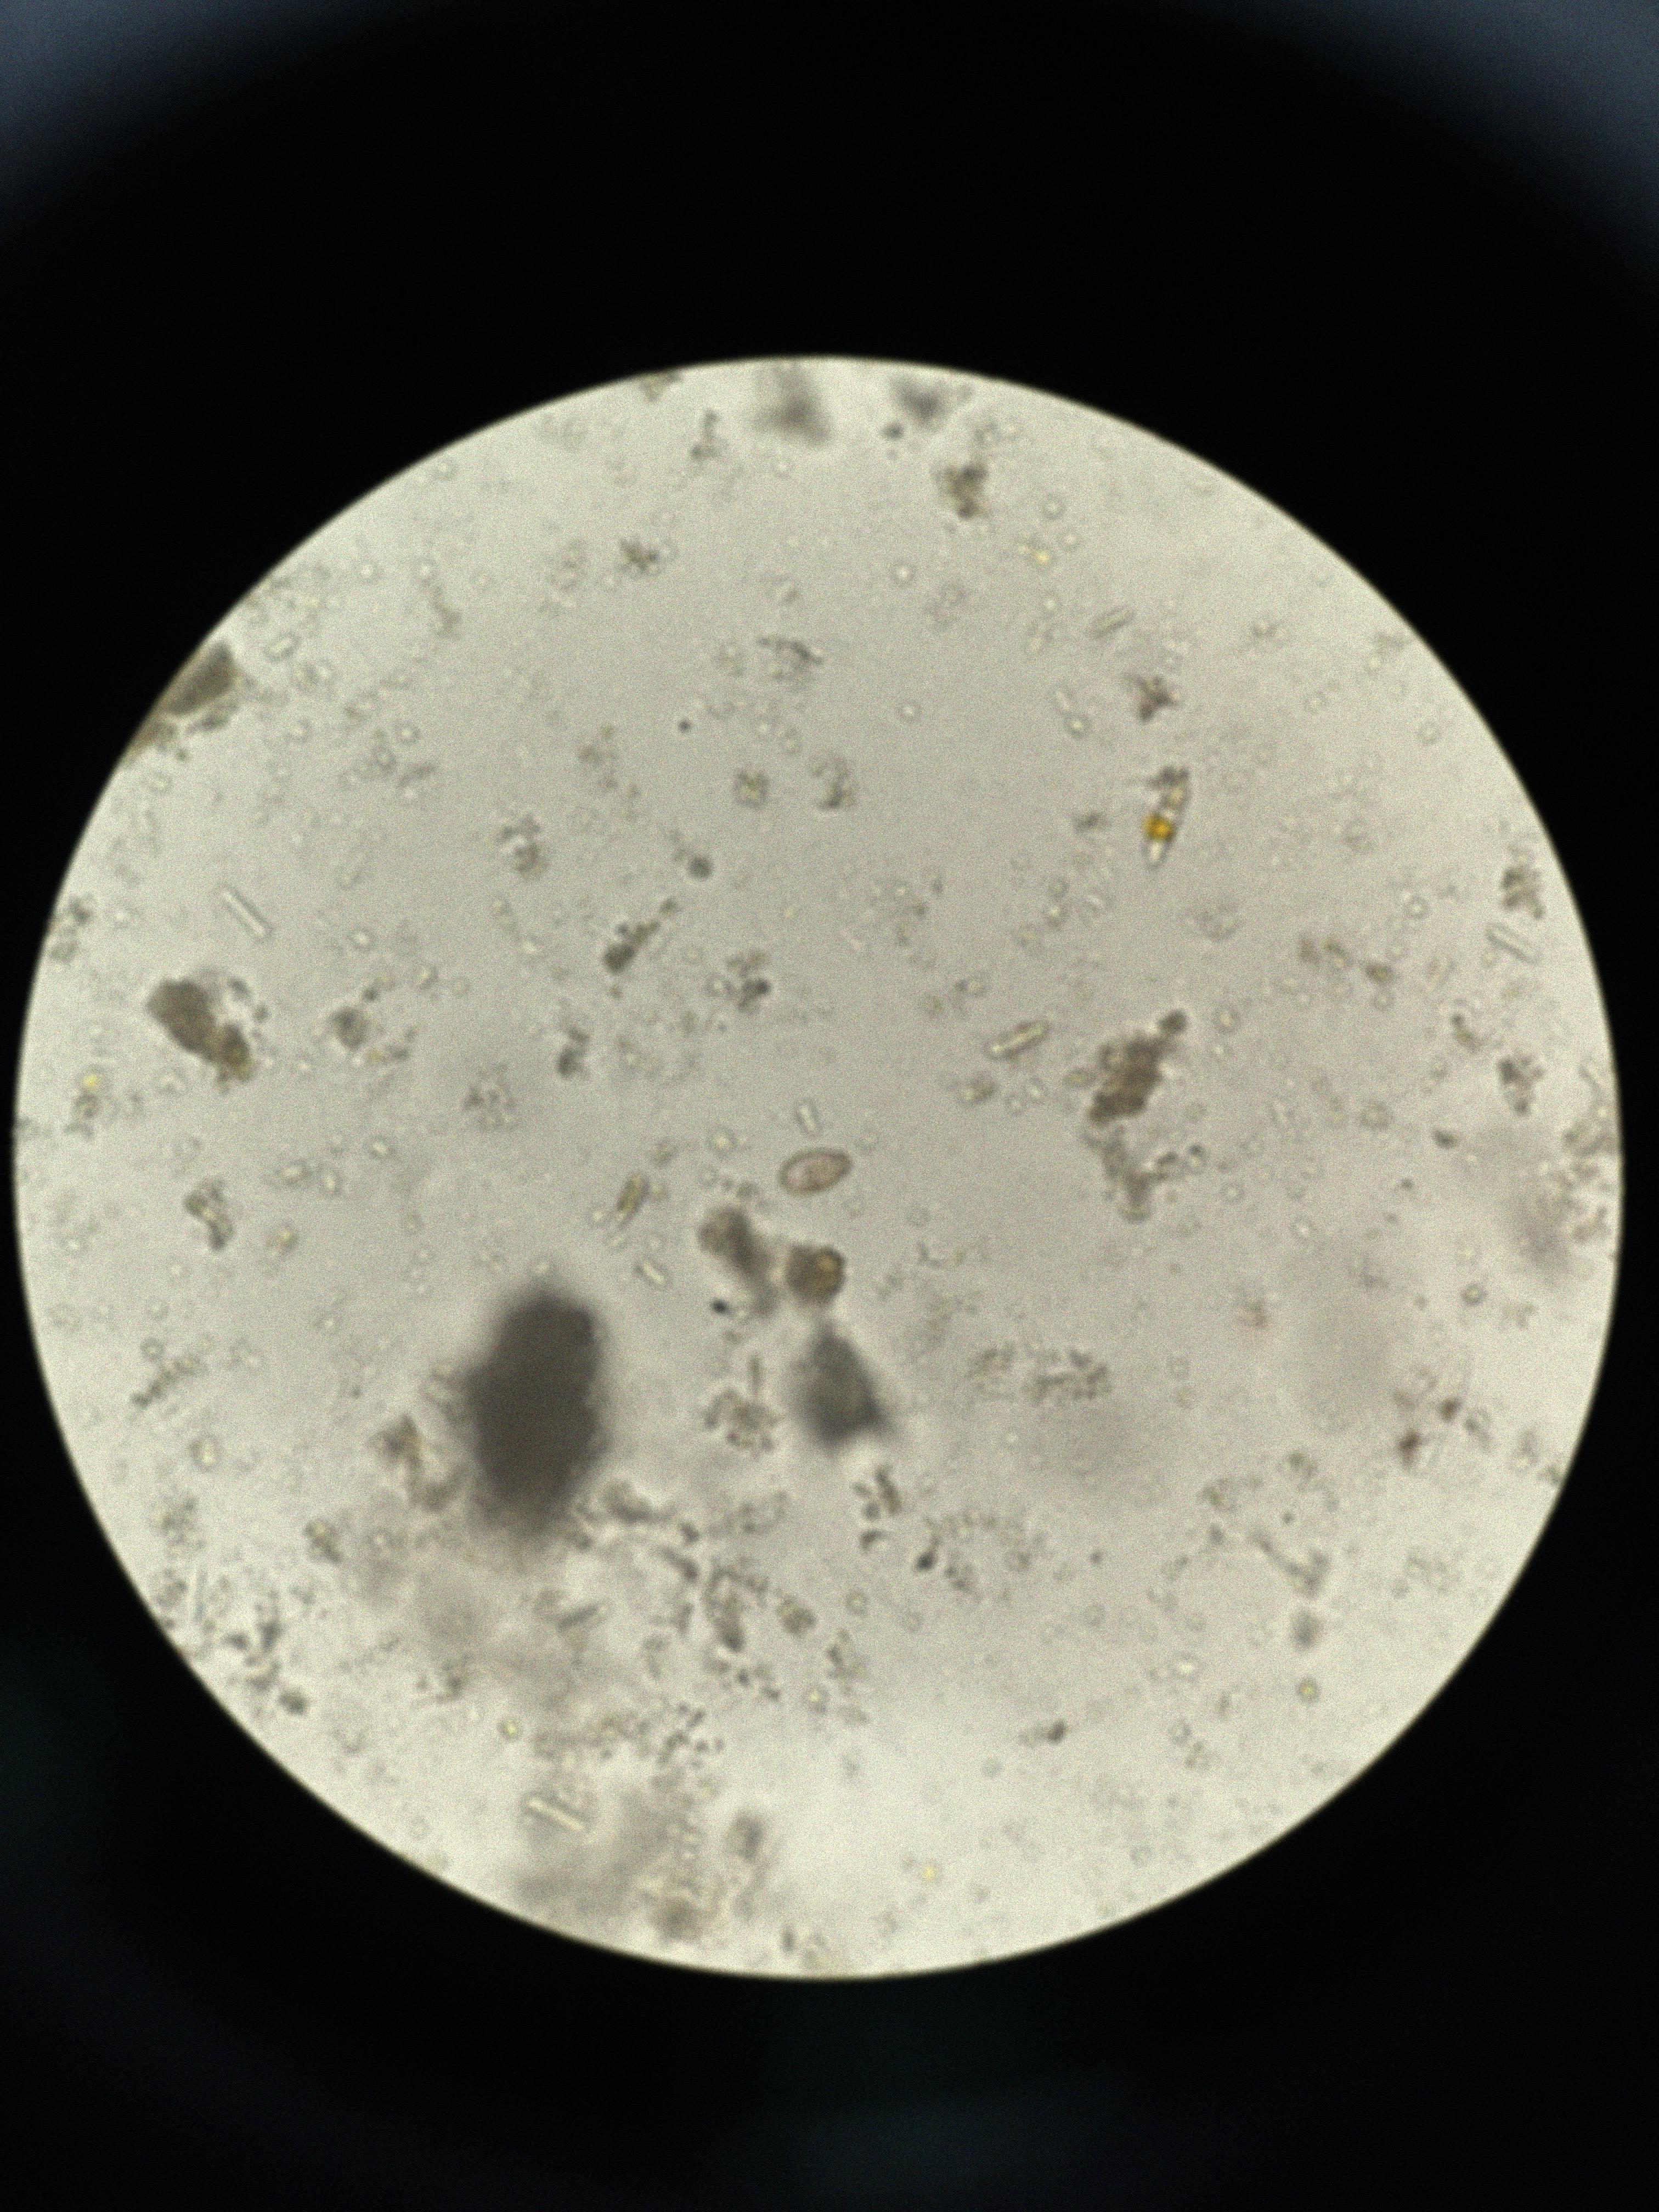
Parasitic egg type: Opisthorchis viverrine